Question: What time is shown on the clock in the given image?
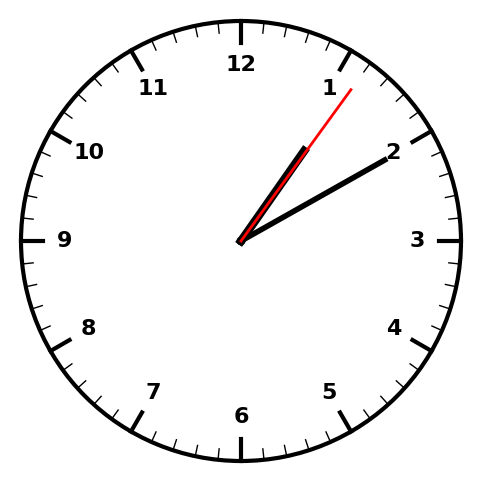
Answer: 01:10:06